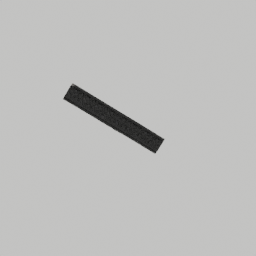
Label: decoration